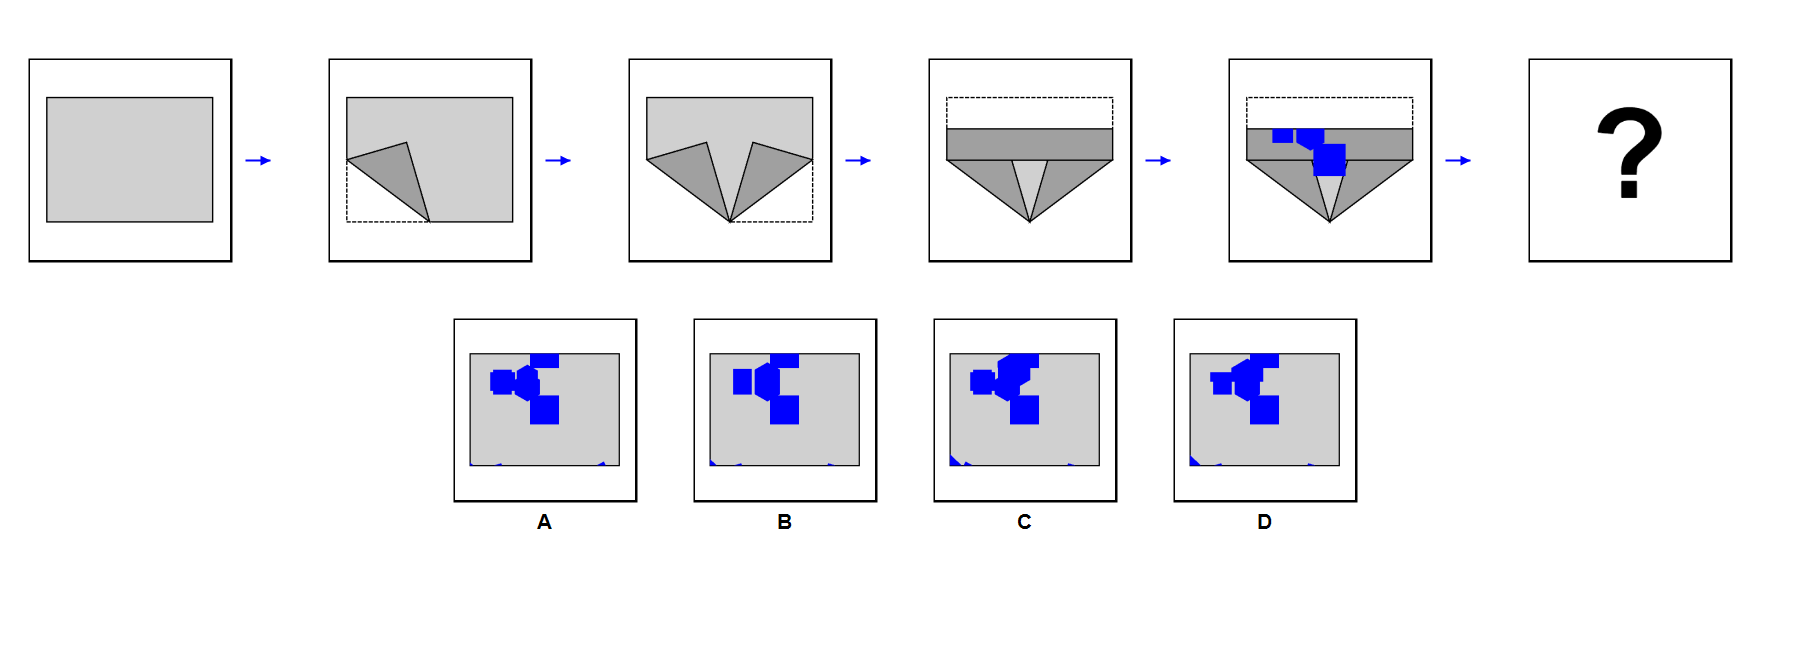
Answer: B